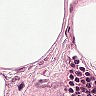
Metastatic tissue present: no